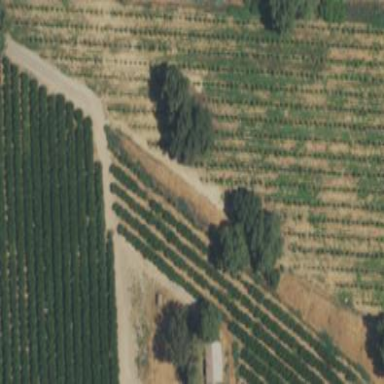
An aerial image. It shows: Vineyard growing grapes.